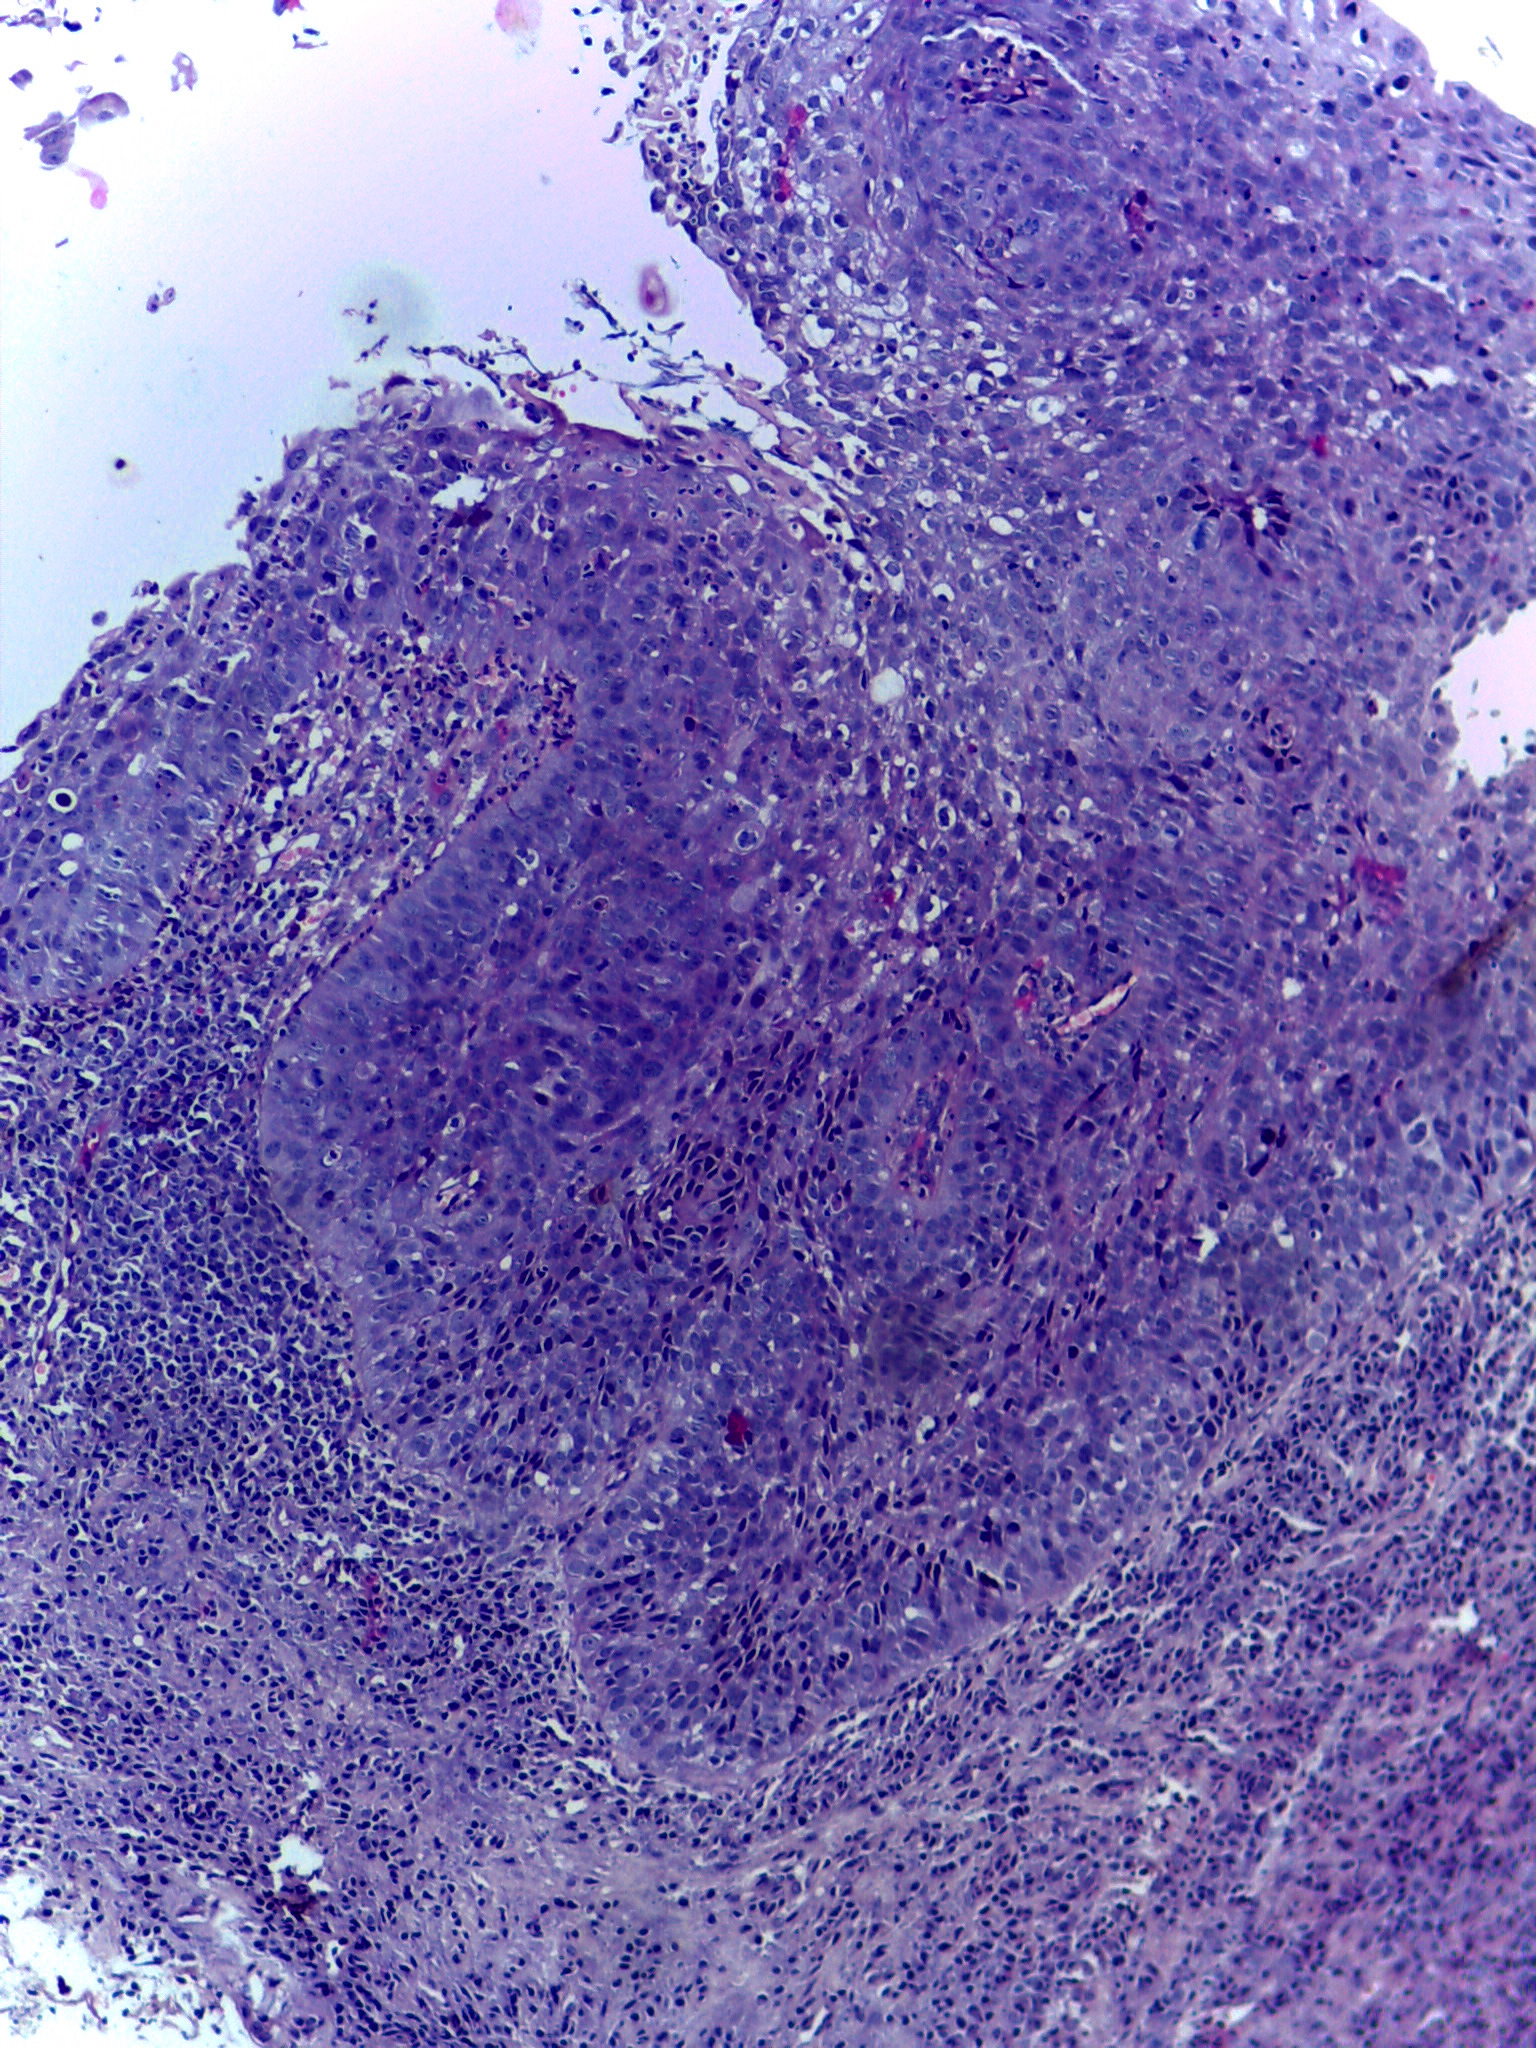
Diagnosis: OSCC